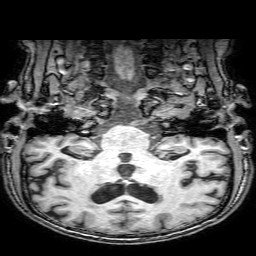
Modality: T1w
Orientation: sagittal
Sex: male
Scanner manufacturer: philips
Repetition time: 0.008263 s
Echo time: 0.00384 s